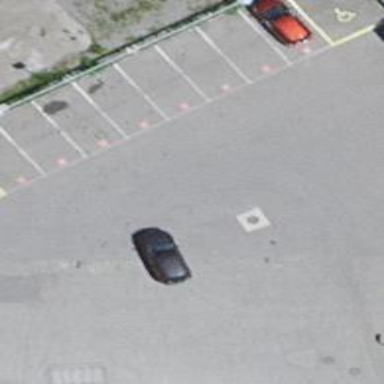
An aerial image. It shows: Street-side parking lot with asphalt surface.